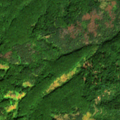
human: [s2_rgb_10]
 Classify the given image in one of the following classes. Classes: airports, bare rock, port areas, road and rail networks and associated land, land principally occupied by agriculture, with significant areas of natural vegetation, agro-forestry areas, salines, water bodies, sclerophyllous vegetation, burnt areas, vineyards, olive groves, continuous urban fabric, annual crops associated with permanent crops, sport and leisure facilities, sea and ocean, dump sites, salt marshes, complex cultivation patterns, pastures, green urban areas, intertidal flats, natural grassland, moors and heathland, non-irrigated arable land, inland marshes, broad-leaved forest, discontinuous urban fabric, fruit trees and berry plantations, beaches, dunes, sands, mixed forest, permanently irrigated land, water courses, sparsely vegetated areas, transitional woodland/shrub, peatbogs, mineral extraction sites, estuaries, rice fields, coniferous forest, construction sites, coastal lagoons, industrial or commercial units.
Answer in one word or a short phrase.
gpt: land principally occupied by agriculture, with significant areas of natural vegetation, broad-leaved forest, mixed forest